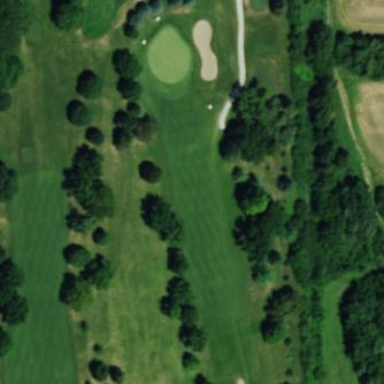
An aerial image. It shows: Golf fairway surrounded by grass.